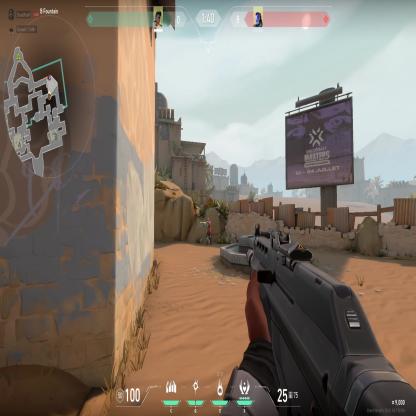
Label: enemy